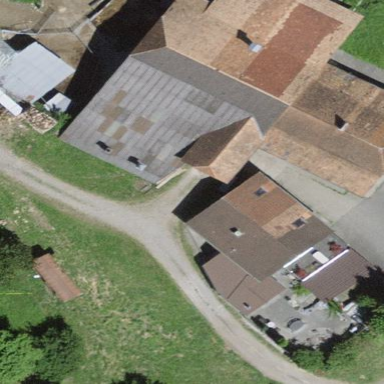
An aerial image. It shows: Farmyard area.